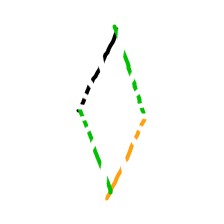
Shape: rhombus